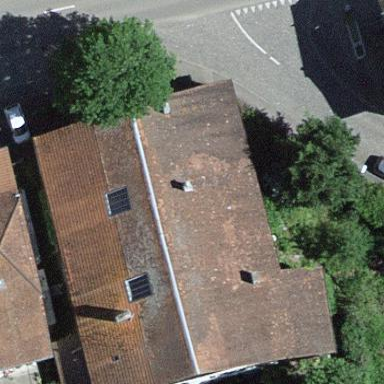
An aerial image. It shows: Residential building.